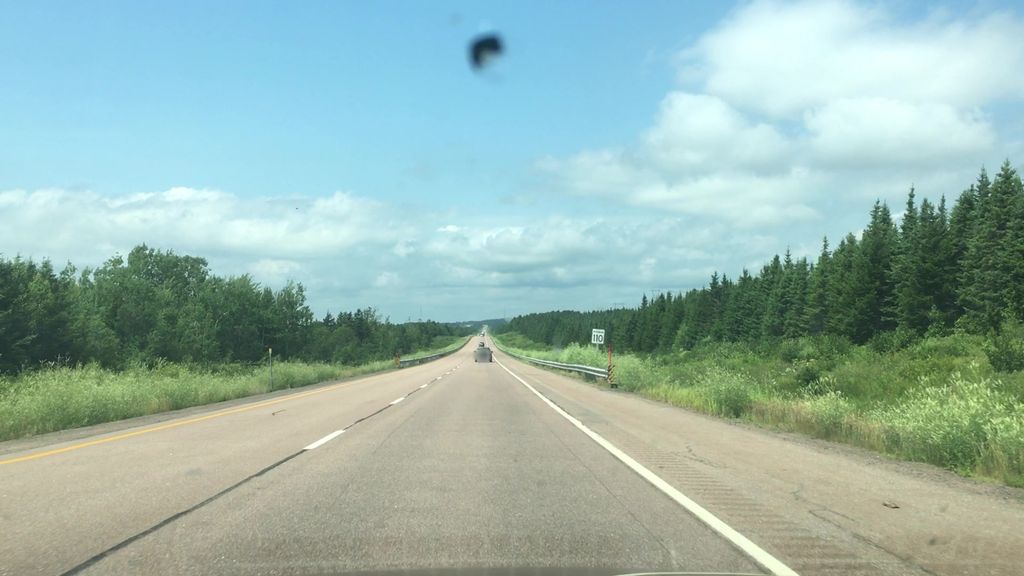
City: charlottetown